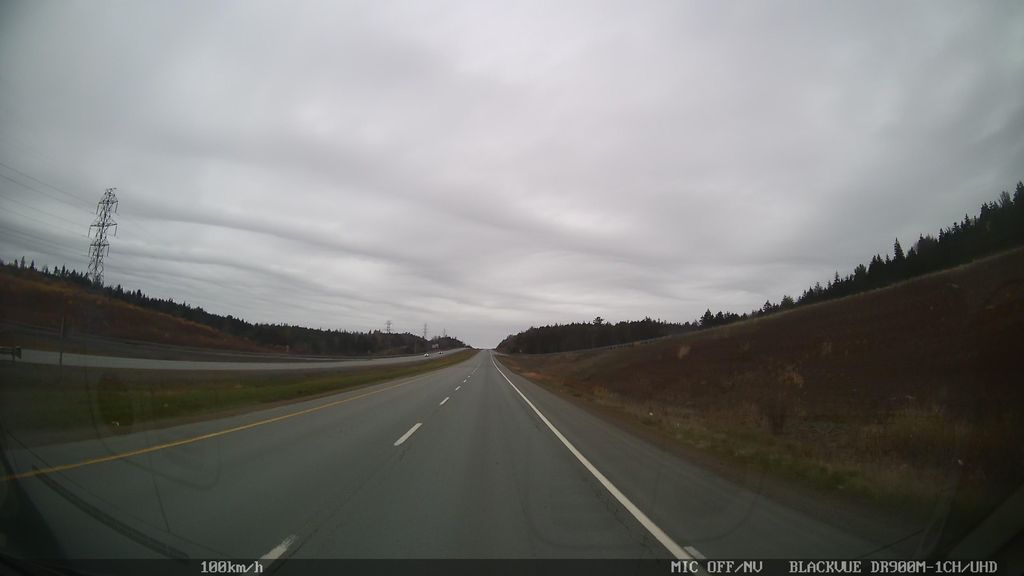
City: halifax